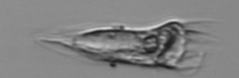
Label: Tintinnina